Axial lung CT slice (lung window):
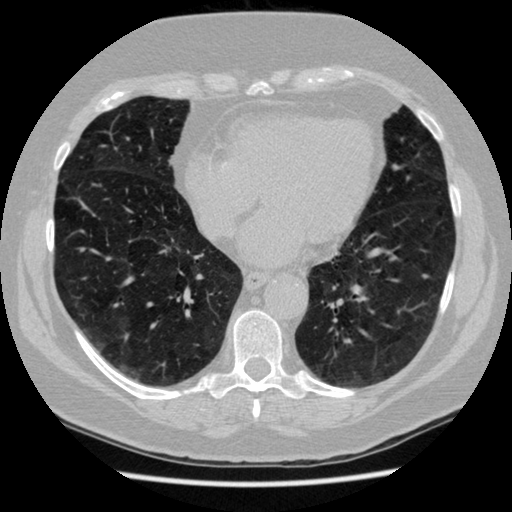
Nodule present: no